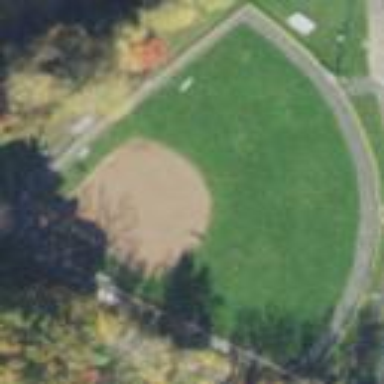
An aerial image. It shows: Baseball pitch for leisure land activities.